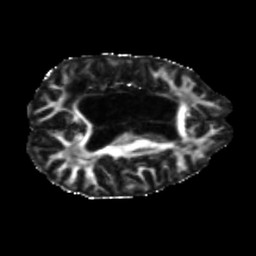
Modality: FA
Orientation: axial
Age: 31
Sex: female
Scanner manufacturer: siemens
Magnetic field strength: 3 T
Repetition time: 5.25 s
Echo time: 0.08 s